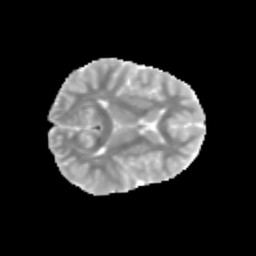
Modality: MD
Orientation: axial
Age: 9
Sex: female
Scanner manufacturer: siemens
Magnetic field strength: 3 T
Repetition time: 3.8 s
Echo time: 0.07 s